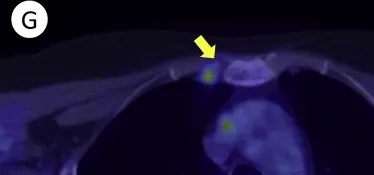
Pre-NAC imaging examinations of the right breast tumor (Fig. 1H). H: 3.0 T MRI (90 s) after receiving neoadjuvant chemotherapy showed the remaining 2.7-cm tumor with a reduction in size and decreased enhancement.
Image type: radiology (pet)